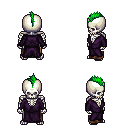
a pixel art fantasy rpg character, male body template, skeleton, purple robe, robe skirt, green mohawk hairstyle, four views (front, back, left, right), 2x2 character sprite sheet, small pixel art, hard edges, no anti-aliasing